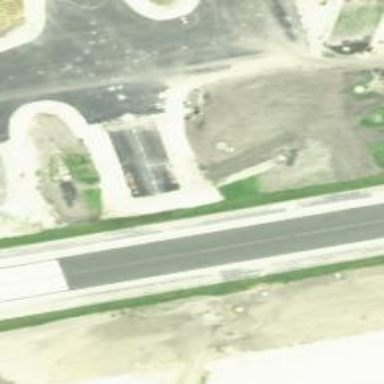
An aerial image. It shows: Image of taxiway at airport.